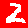
Digit: 2